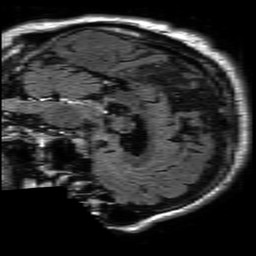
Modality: FLAIR
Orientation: sagittal
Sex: male
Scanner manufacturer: philips
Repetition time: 11 s
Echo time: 0.125 s